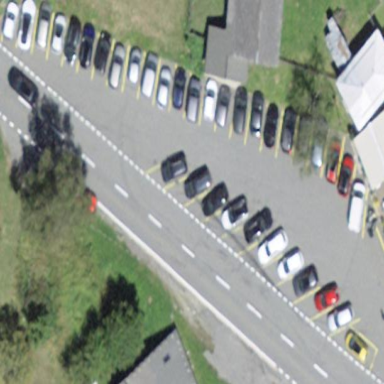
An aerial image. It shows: Parking area with surface.